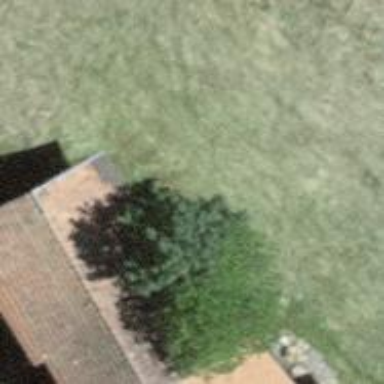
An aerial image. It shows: Rural barn.